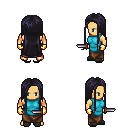
a pixel art fantasy rpg character, male body template, human, tanned skin, teal tunic, robe skirt, raven extra-long hairstyle, gold gloves, gray slippers, dagger, four views (front, back, left, right), 2x2 character sprite sheet, small pixel art, hard edges, no anti-aliasing